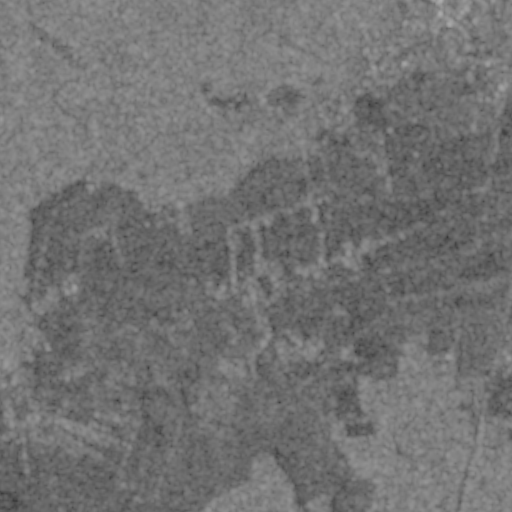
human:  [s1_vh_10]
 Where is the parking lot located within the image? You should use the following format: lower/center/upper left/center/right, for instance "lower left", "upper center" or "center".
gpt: The parking lot is located in the upper right of the image.
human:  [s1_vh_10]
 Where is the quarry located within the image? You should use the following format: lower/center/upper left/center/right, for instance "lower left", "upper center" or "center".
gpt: The quarry is located in the upper center of the image.
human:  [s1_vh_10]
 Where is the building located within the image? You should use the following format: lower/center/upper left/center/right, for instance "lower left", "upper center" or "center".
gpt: There is no building in the image.

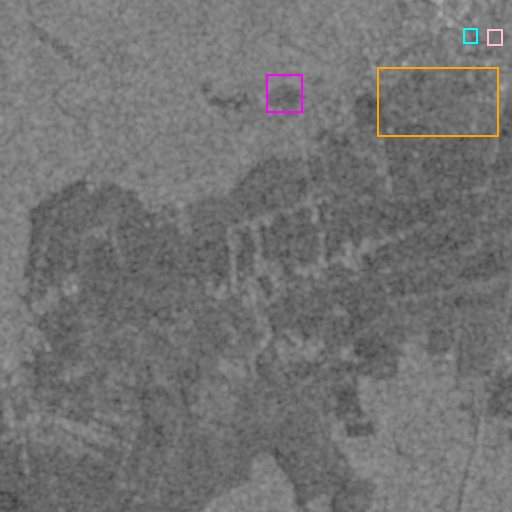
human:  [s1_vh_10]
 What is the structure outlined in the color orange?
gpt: The structure outlined in orange is a crop field.
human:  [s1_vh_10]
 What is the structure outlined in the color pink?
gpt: The structure outlined in pink is a park.
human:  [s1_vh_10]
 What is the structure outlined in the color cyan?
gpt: The structure outlined in cyan is a parking lot.
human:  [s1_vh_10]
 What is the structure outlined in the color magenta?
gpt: The structure outlined in magenta is a quarry.
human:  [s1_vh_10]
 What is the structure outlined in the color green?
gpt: There is no green outline.